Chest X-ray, AP view. Patient: 45 years old, sex F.
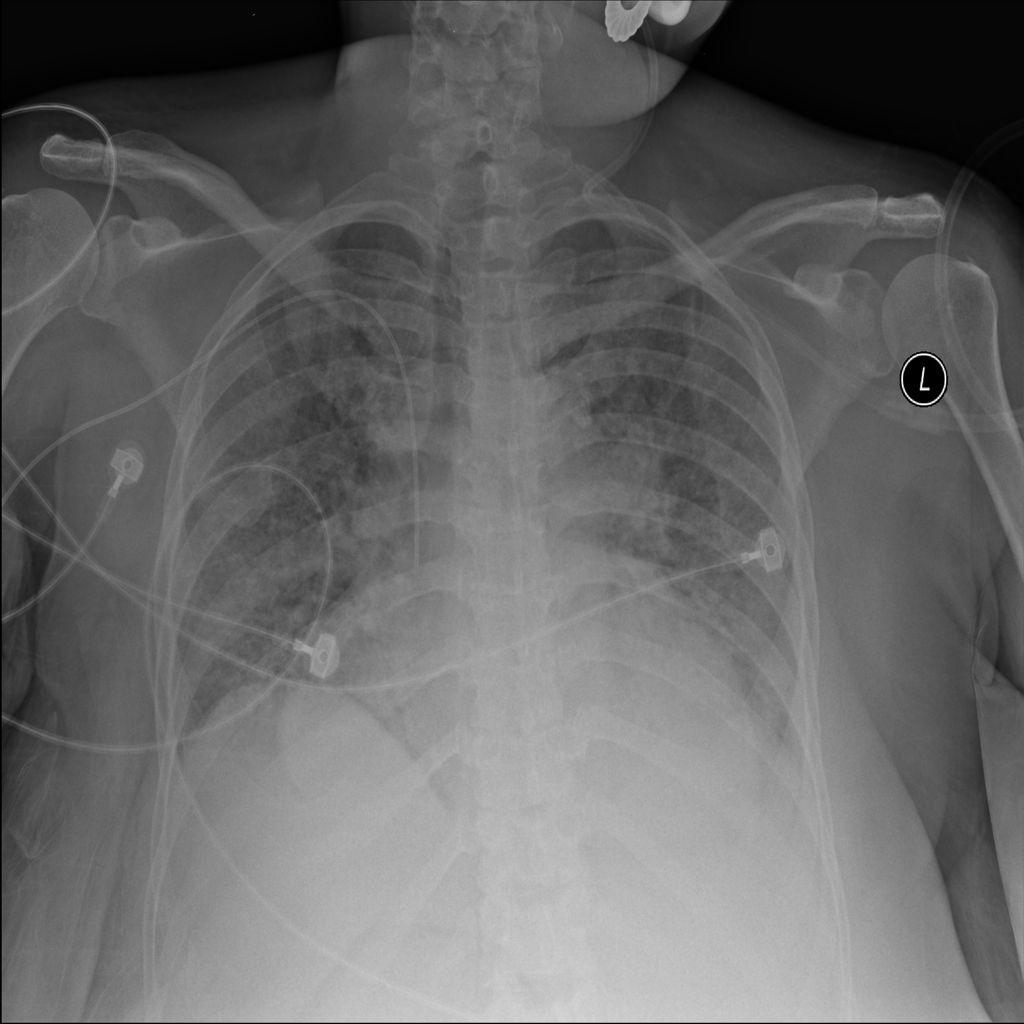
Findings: Cardiomegaly